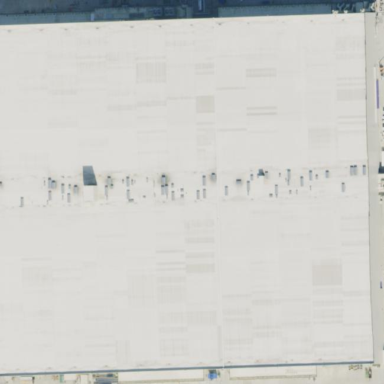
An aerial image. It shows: Industrial building.